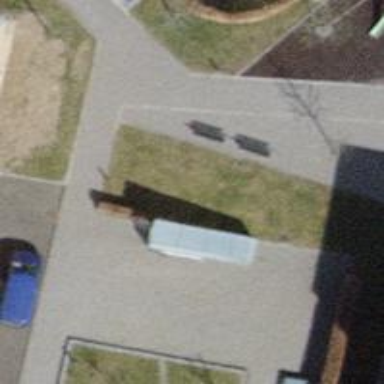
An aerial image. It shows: Black bench.